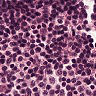
Metastatic tissue present: no